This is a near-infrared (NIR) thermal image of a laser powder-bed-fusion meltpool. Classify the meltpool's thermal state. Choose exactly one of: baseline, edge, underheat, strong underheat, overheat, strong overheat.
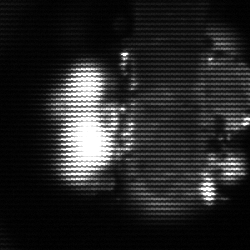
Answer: strong underheat